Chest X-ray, PA view. Patient: 55 years old, sex M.
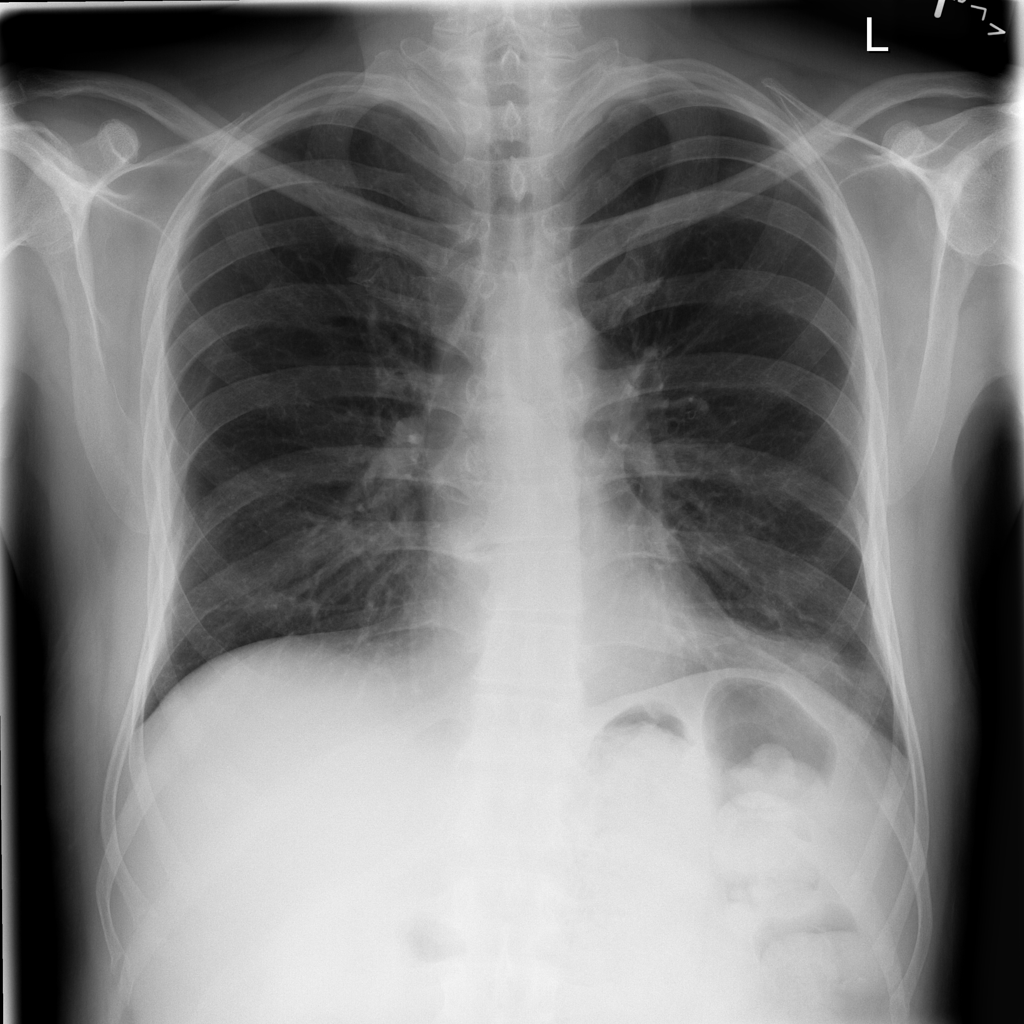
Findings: No Finding